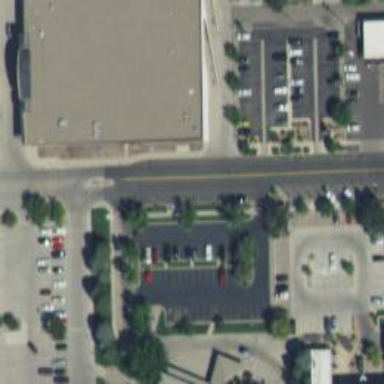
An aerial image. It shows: Parking space is available.